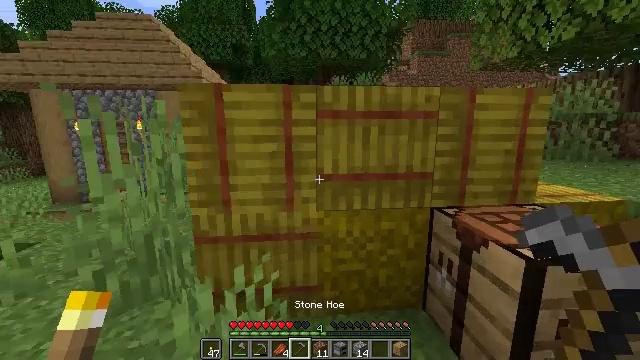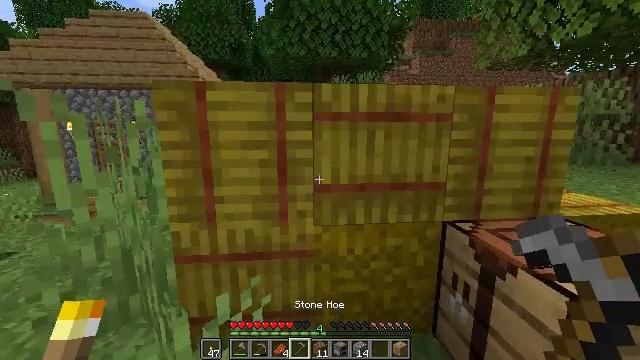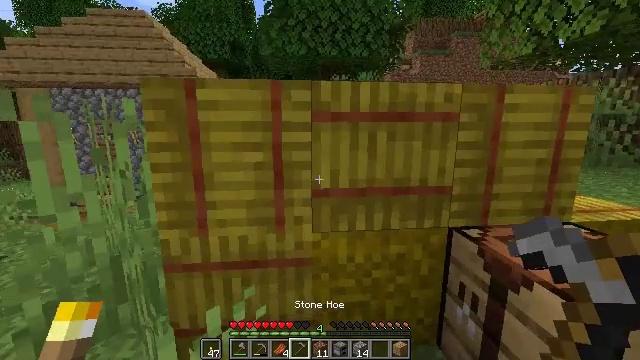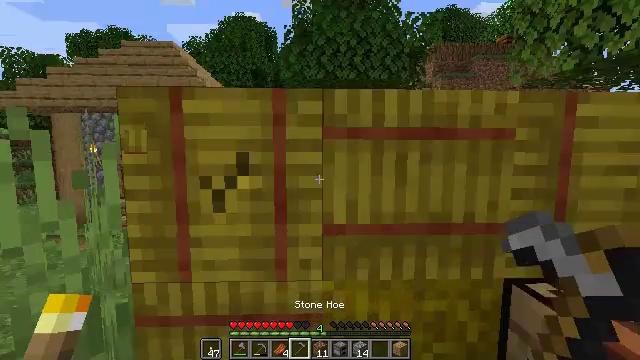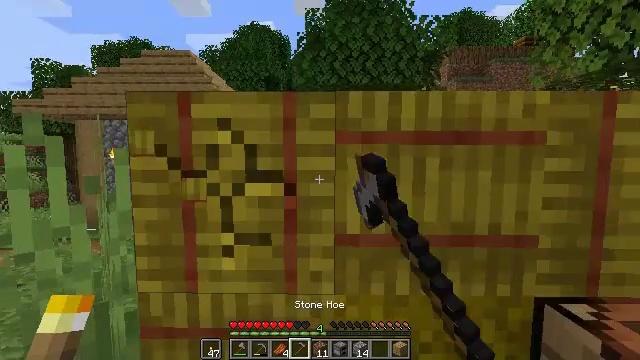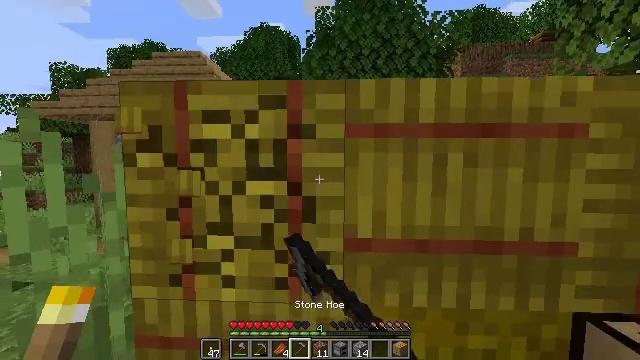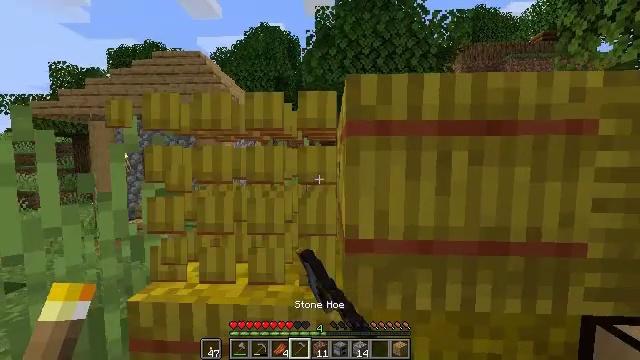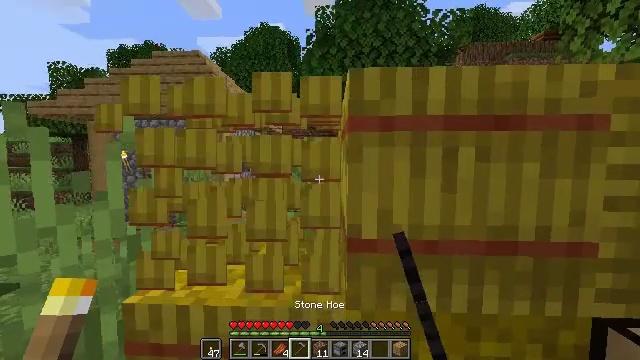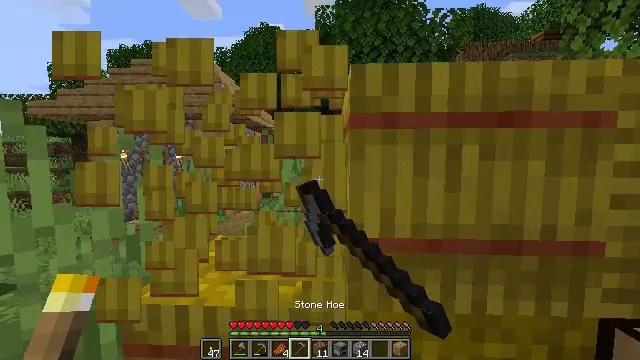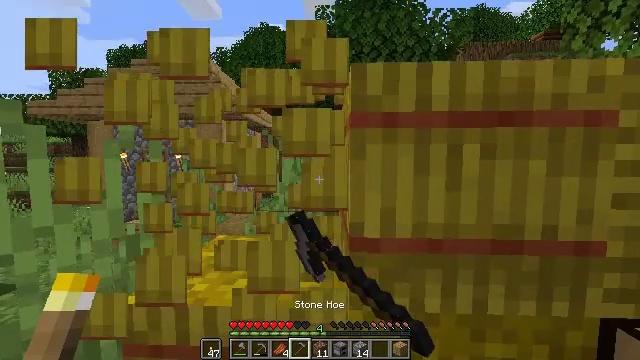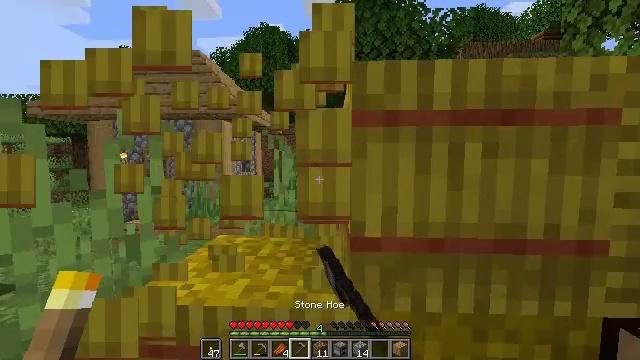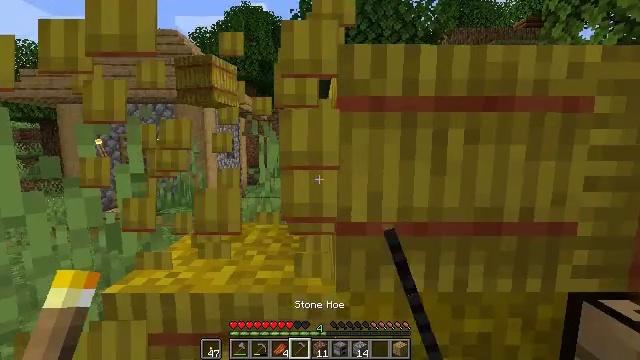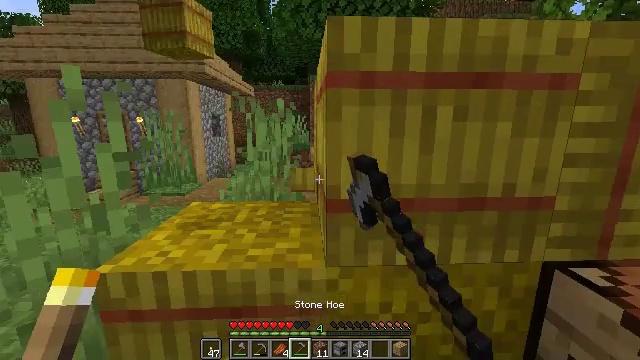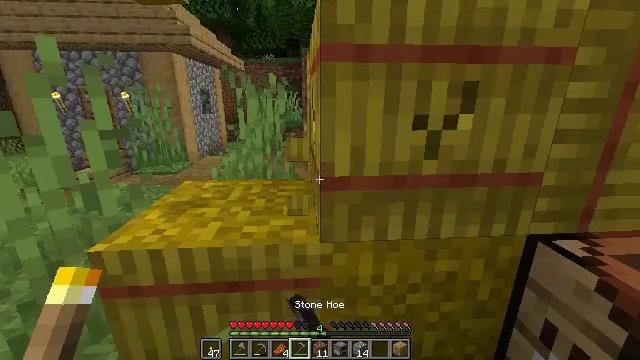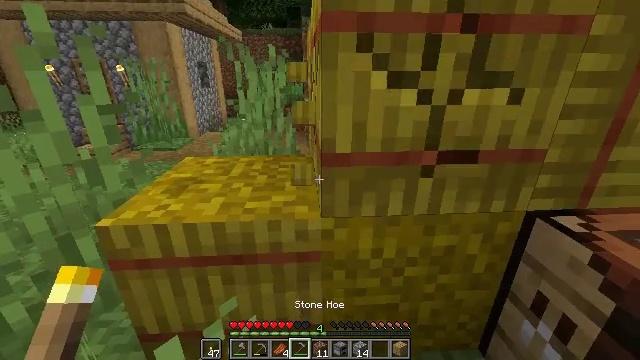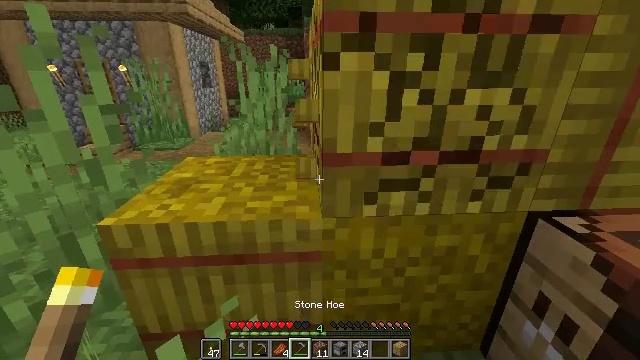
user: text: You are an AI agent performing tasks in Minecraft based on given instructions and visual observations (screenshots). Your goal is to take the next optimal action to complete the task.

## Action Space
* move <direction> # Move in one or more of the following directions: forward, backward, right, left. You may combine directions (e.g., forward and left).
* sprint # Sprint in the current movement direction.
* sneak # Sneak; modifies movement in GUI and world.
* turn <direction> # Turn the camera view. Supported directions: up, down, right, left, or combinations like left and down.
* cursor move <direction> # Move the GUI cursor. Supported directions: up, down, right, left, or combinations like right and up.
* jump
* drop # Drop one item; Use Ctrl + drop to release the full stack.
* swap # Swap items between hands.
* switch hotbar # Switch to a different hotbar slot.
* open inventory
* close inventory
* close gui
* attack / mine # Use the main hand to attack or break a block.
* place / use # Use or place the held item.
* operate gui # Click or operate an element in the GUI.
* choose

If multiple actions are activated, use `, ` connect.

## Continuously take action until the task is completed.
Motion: motion action
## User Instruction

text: Break the hay block to collect it.
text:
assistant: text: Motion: move forward
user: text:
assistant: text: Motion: move forward
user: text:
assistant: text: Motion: move forward, turn left and up, attack / mine
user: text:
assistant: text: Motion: turn left and up, attack / mine
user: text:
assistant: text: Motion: turn left, attack / mine
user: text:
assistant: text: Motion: attack / mine
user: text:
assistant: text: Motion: attack / mine
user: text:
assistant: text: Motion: attack / mine
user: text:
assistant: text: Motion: attack / mine
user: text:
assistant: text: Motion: attack / mine
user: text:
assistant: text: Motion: turn right and down, attack / mine
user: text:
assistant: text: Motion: turn right and down, attack / mine
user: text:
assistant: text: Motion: turn right and down, attack / mine
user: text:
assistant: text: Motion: turn down, attack / mine
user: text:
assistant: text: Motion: attack / mine
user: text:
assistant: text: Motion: attack / mine
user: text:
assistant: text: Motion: attack / mine
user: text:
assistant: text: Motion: attack / mine
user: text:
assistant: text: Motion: attack / mine
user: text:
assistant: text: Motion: attack / mine
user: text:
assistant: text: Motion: attack / mine
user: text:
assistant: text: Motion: turn down, attack / mine
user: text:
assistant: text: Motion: turn right and down, attack / mine
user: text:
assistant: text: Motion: attack / mine
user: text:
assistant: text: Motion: attack / mine
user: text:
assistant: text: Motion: attack / mine
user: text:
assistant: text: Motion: attack / mine
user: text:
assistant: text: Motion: attack / mine
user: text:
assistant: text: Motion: attack / mine
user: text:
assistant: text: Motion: attack / mine